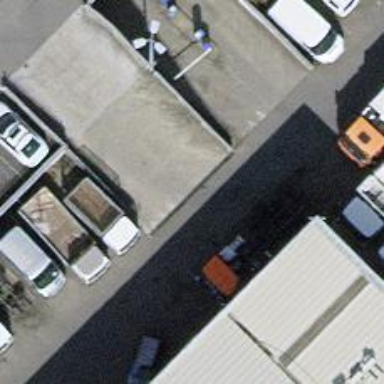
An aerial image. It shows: Road serving as parking aisle.